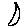
Label: moon